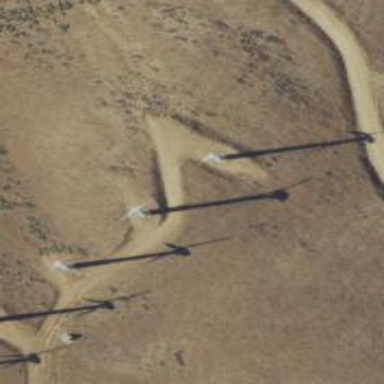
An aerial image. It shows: Wind-powered generator.